Question: Just ran into a problem with repeating background image.
In the case when the content is very short, shorter than the monitor height, the background image is still repeating for the extra space.
Please refer to the screenshot.
Orange bar is my footer. The bottom grey area is the extra space.
Can I make stop the background image repeating for the bottom area?
I mean ideally the background image just repeats as long as my content.
Any help will be appreciated.
.
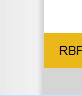
Answer: Rather than sticking the background onto the body, slap another div in there and put the background onto that. The inner content will push the div to the right height and will stop at that point (unless otherwise stated).
eg:
'''
<!doctype html>
<html>
<body>
<div id="background">
Your inner content
</div>
</body>
</html>
'''
and put your repeating background onto '#background' in your css rather than your body.